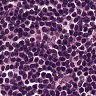
Metastatic tissue present: no